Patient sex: M
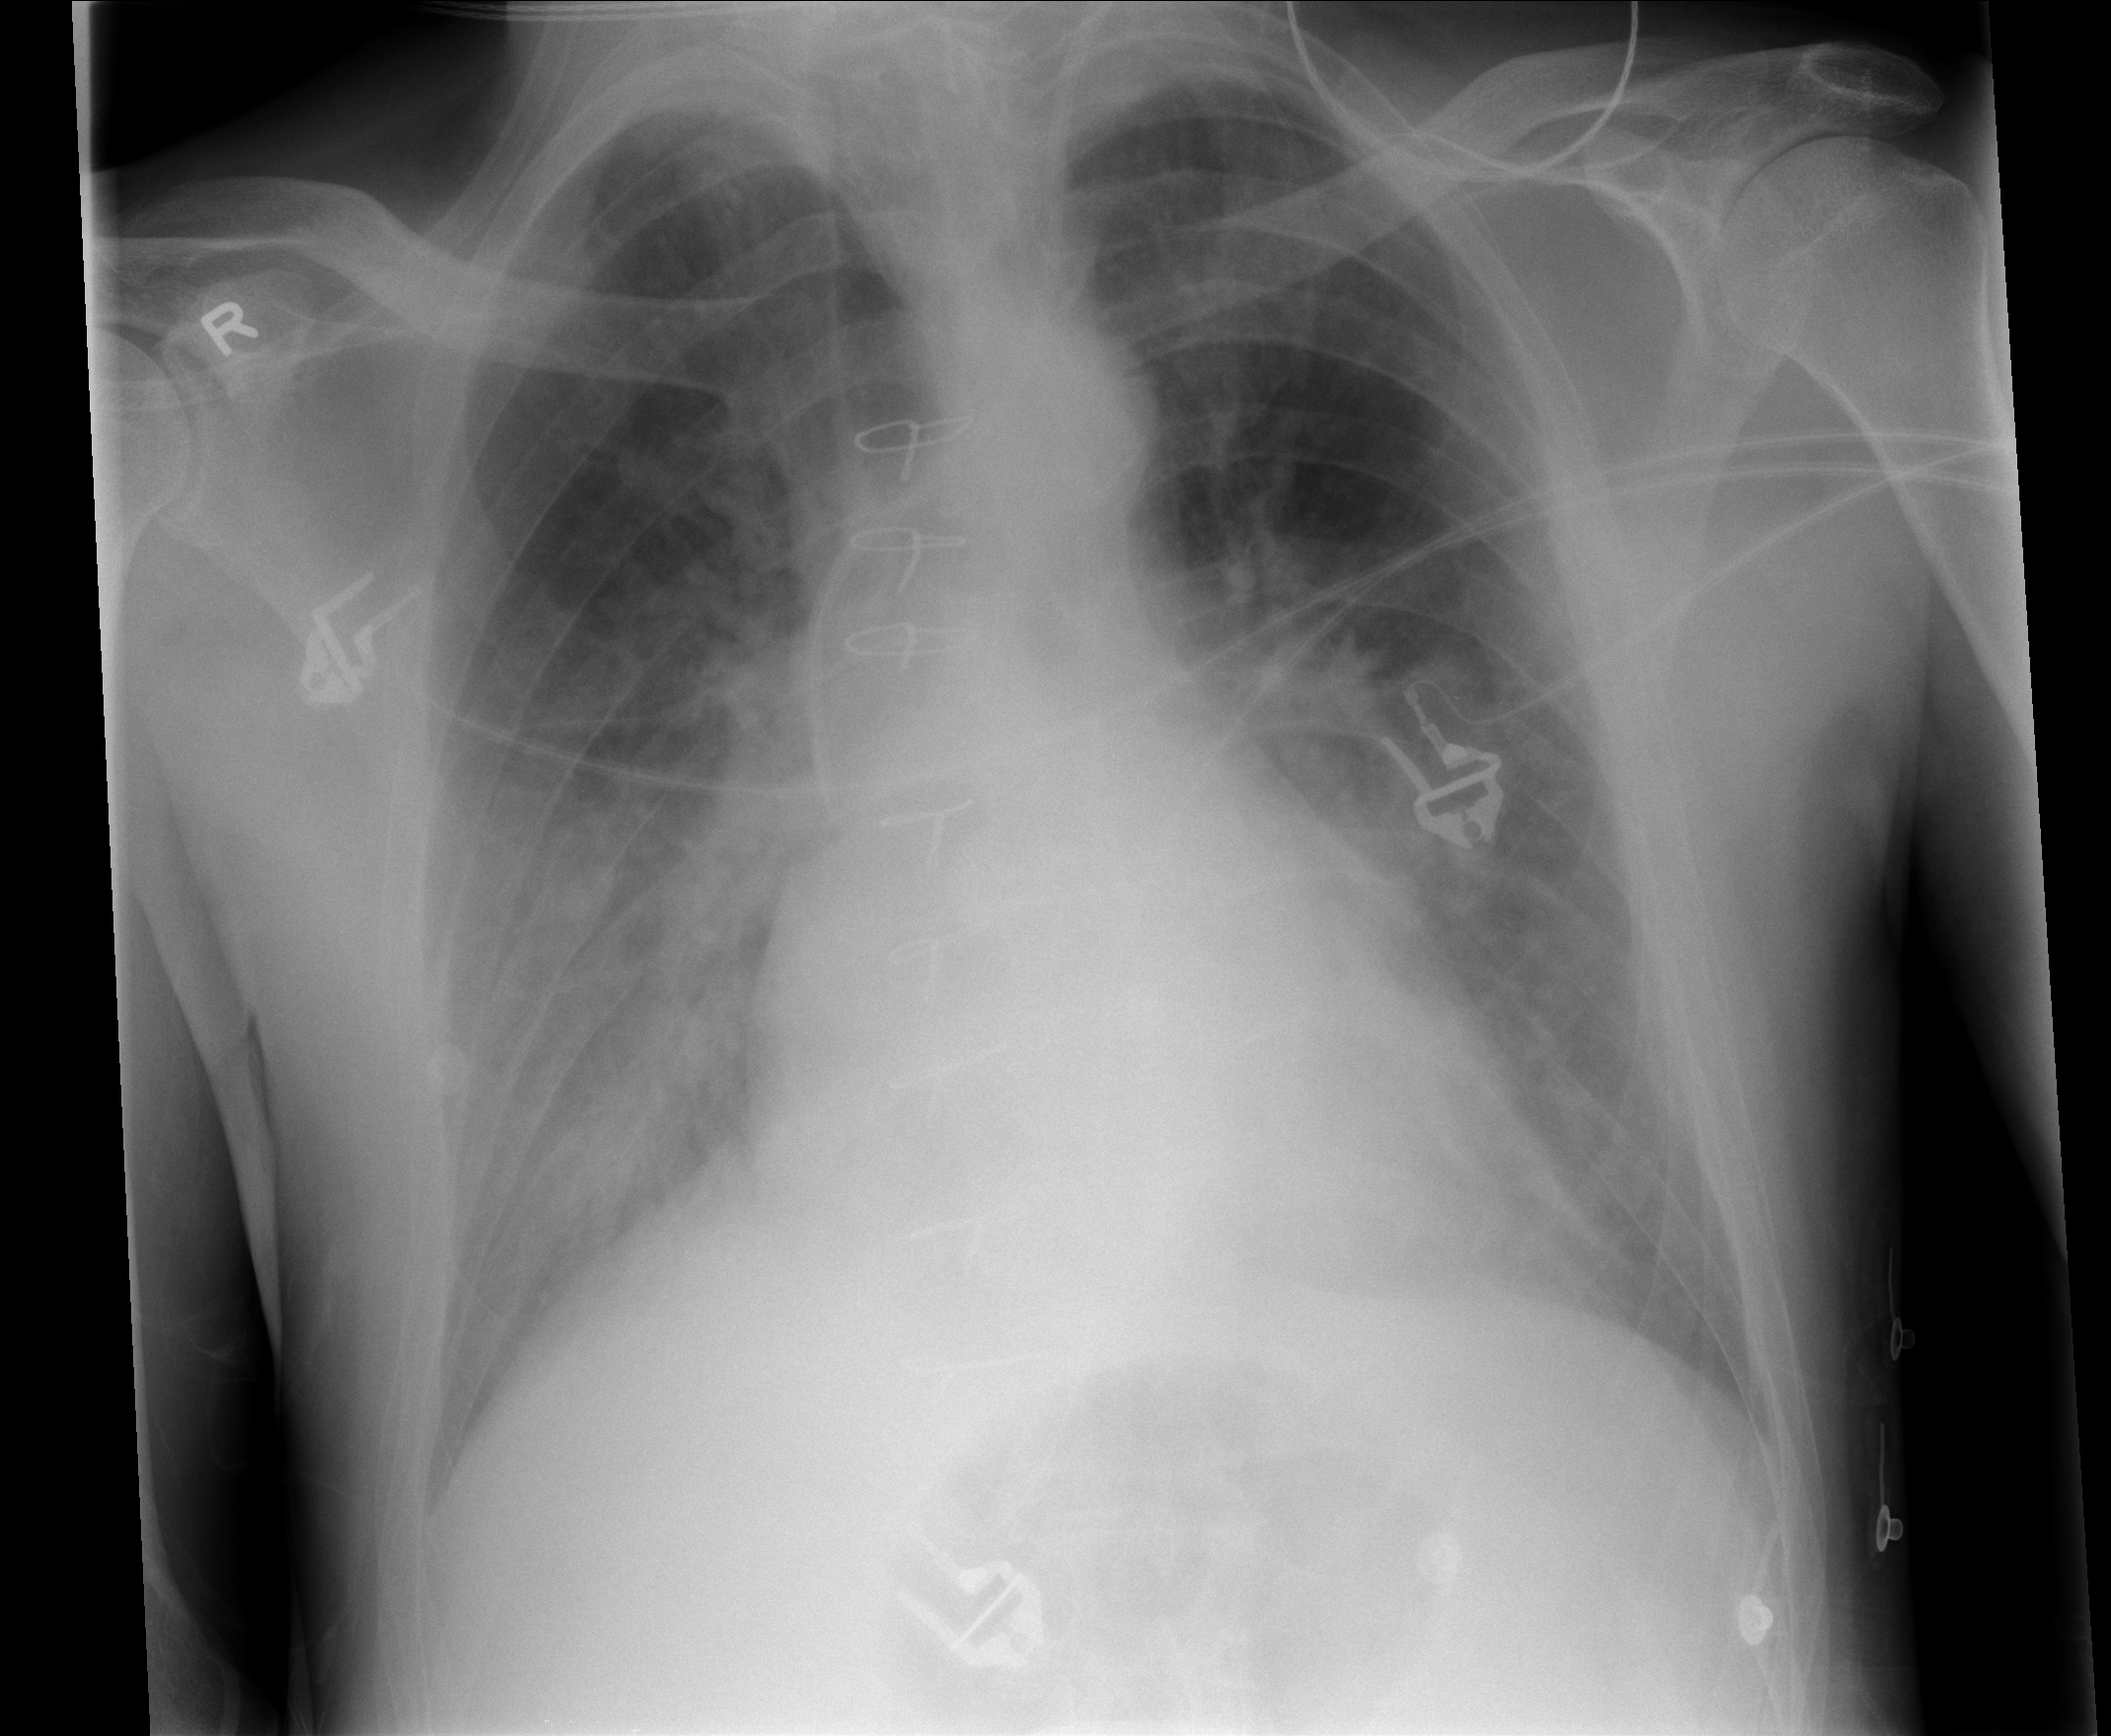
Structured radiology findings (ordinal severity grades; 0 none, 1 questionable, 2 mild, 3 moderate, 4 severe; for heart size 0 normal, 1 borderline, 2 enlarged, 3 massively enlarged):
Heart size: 0
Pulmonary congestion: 2
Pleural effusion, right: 0
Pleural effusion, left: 0
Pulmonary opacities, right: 0
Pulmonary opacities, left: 0
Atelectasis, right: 0
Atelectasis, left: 0